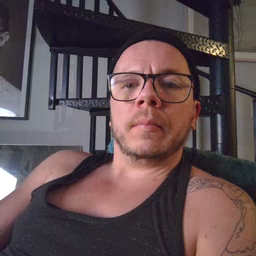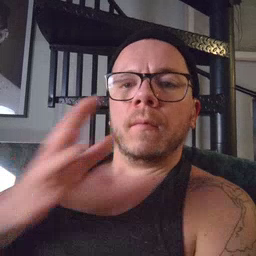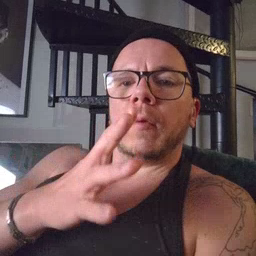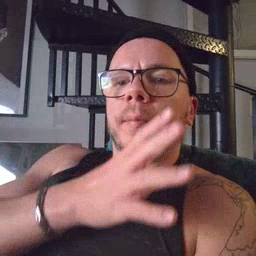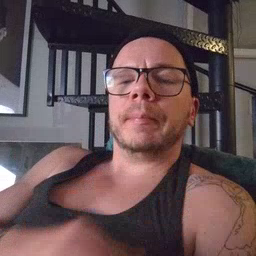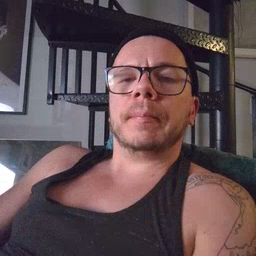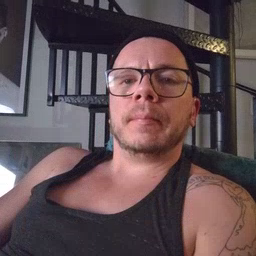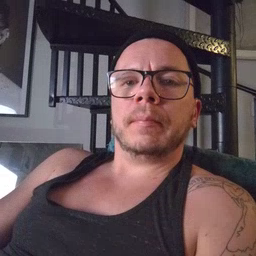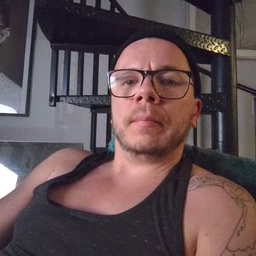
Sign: farm